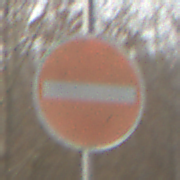
Verkehrszeichen: VerbotDerEinfahrt
Umgebung: Outdoor, Nature
Tageszeit: MorningAfternoon
Wetter: PartlyCloudy
Licht: Natural
Jahreszeit: Winter
Kontrast: MediumContrast